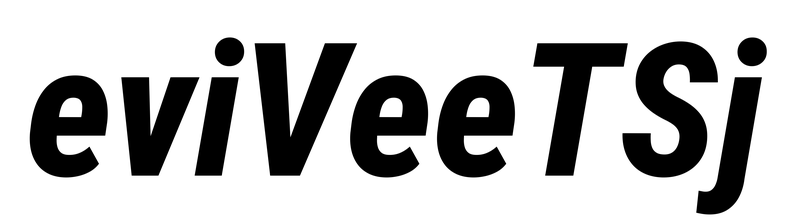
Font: Roboto-Italic_Condensed_ExtraBold_Italic